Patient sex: F
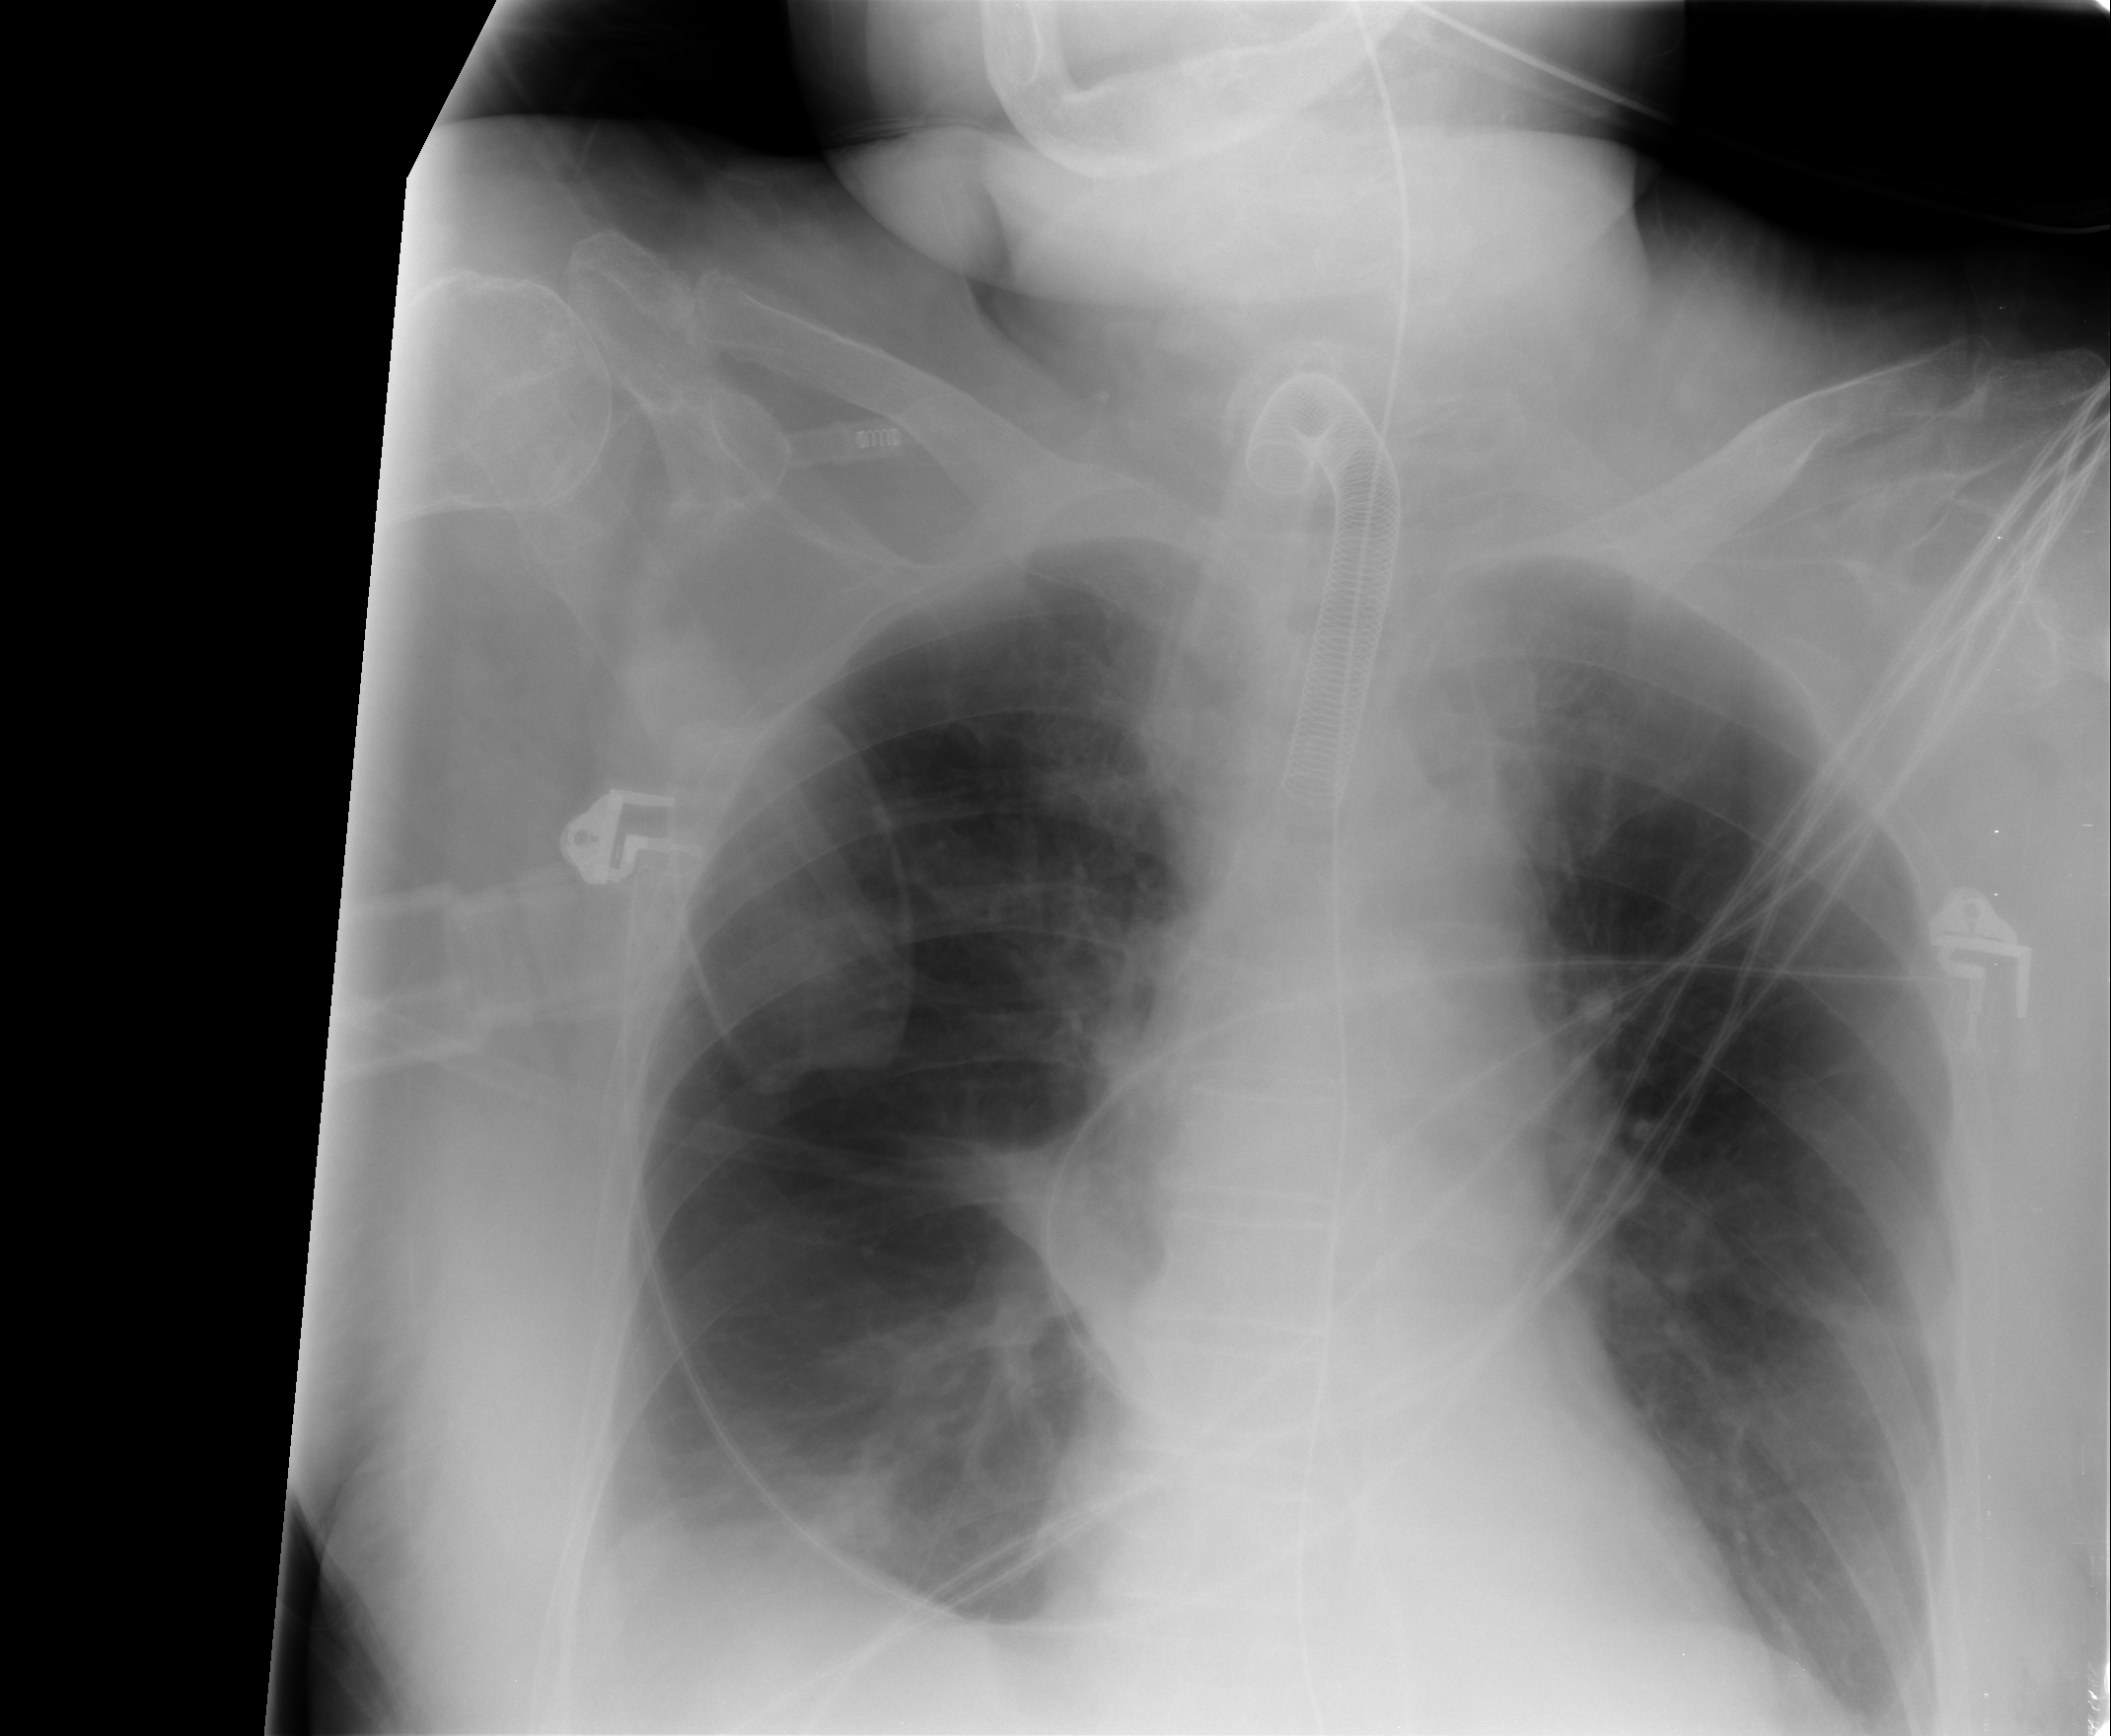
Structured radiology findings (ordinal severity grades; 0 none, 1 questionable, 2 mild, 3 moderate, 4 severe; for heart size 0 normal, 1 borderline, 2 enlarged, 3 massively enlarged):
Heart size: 0
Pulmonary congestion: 0
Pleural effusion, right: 2
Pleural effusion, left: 2
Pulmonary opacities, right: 0
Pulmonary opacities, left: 0
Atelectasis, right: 2
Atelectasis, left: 2